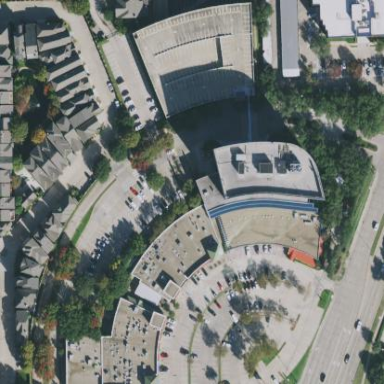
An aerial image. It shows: Retail building with flat roof.